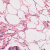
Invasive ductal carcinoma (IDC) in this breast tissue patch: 0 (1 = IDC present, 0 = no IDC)